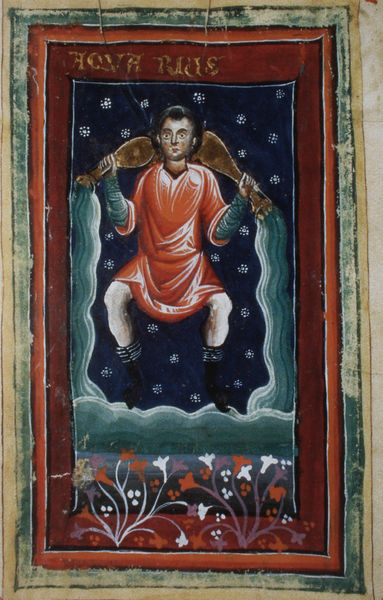
Titel: Liber astrologiae, Wassermann
Künstler: Georgius Fendulus
Standort: Paris
Institution: Bibliothèque Nationale.
Schlagwörter: blau, gemälde, gott, himmel, kopf, mann, meer, umhang, wasser, weiß, wolken, fluss, gelb, grün, sitzen, blume, blumen, bunt, kleid, mund, nacht, orange, schwarz, zeichen, blick, blüten, rot, schnee, tuch, malerei, teppich, hemd, bibel, falten, gesicht, rahmen, ärmel, bild, bildnis, hände, figur, gewand, gold, nachthemd, musiker, pflanzen, frontal, kontrast, locken, paddel, engel, kanne, krug, ranken, vase, beine, hellblau, schrift, wellen, papier, rahmung, farben, rand, blue, hands, red, religious, thron, white, carpet, dress, dunkelblau, face, green, hair, nose, painting, robe, skirt, wandteppich, inschrift, glanz, floral, ornamente, decorative, flowers, picture, print, rug, tapestry, vasen, pot, socke, socken, knie, foto, fotografie, photographie, regen, punkte, blühen, fleisch, moses, buch, orient, orientalisch, rechteck, stern, traum, asien, sternbild, sterne, seite, photo, china, pergament, arabisch, hand, wood, krüge, flower, jesus, angel, man, roman, sky, mittelalter, head, sea, see, water, waves, malerie, eyes, feet, balu, snow, fresko, flowing, river, stream, night, plants, drawing, paper, lilien, frame, color, purple, mouth, illustration, miniatur, beard, boots, saint, kannen, gewebt, writing, ikone, rosetten, wave, joseph, römisch, doppelrahmen, arms, neck, toga, zeichung, artist, renaissance, latein, aqua, rectangle, art, vases, verzerrt, ears, foot, frsko, medieval, legs, lines, bottle, bare, schütten, fingers, breitbeinig, wunder, buchillustration, god, buchmalerei, ausgiessen, figure, colour, flow, paint, jump, codex, weltenrichter, hinterglasbild, wassermann, bible, flussgott, jug, standing, keulen, star, illumination, creepy, text, bottles, stars, ausschütten, jonas, floating, surreal, knee, leg, perikopenbuch, manuscript, aussschenken, roter rahmen, lute, icon, chicken, aquarius, pouring, vessels, framed, red cloth, socks, keule, zodiac, jar, title, odd, dark sky, jugs, re, cornucopia, sterme, wrestler, rob, night sky, urns, wavs, romna, spoon, aquariae, zodia, waterjug, sppomns, ield, dred, aqua riue, johannes, water-bearer, squatting, squat, unt, acta rius, ancient paint, two bottles